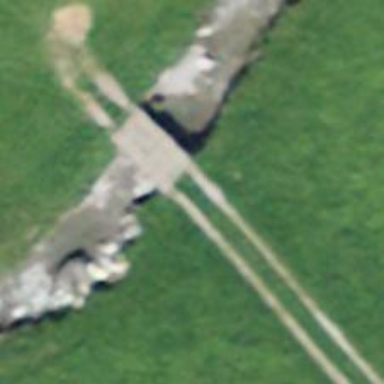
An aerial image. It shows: Track road on bridge.